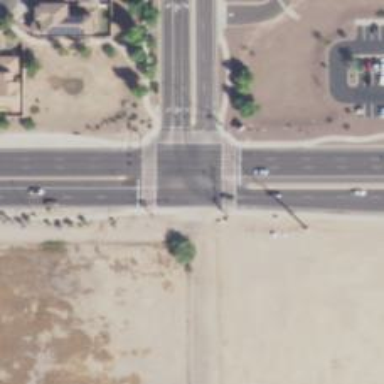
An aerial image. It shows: Crossing on the road.